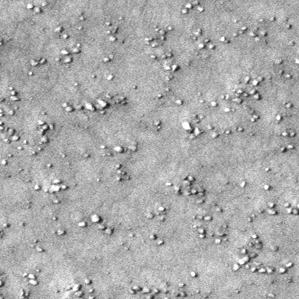
Label: frost